Question: # The problem
## Current Situation
I'm having a problem with a third-party ioncube loader encoded feedloader plugin which is no longer supported by the original author (since they went tits-up) and instead of putting in two weeks to completely write it from scratch, I've decided to fix the problems it has after the import has run.
## Compatibility
The only problem is: I want to write this using functions in the Mage library, not rely on a few custom queries that might break in the next update of Magento or whenever I change something in the database (I just want to get to know Magento's core functions better I guess)
## Problem Diagnosis
The import does nearly everything correct, except from setting the base image (the small and thumbnail image are set correctly), as you can see in the screenshot below:

The actual record in the database is missing for that image.. (so tempted to fix it with a query, but I won't.. I'm going to keep looking for an elegant solution)
Also, the function $product->getMediaGalleryImages() doesn't return any images, so I can't use the solution as suggested by @SKV over at <URL> .. unless I am doing something wrong.
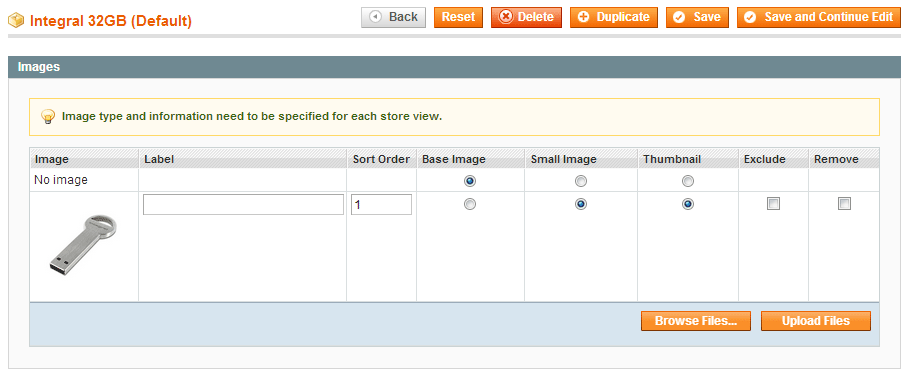
Answer: '''
$productId = 1;
//load the product
$product = Mage::getModel('catalog/product')->load($productId);
//get all images
$mediaGallery = $product->getMediaGallery();
//if there are images
if (isset($mediaGallery['images'])){
//loop through the images
foreach ($mediaGallery['images'] as $image){
//set the first image as the base image
Mage::getSingleton('catalog/product_action')->updateAttributes(array($product->getId()), array('image'=>$image['file']), 0);
//stop
break;
}
}
'''